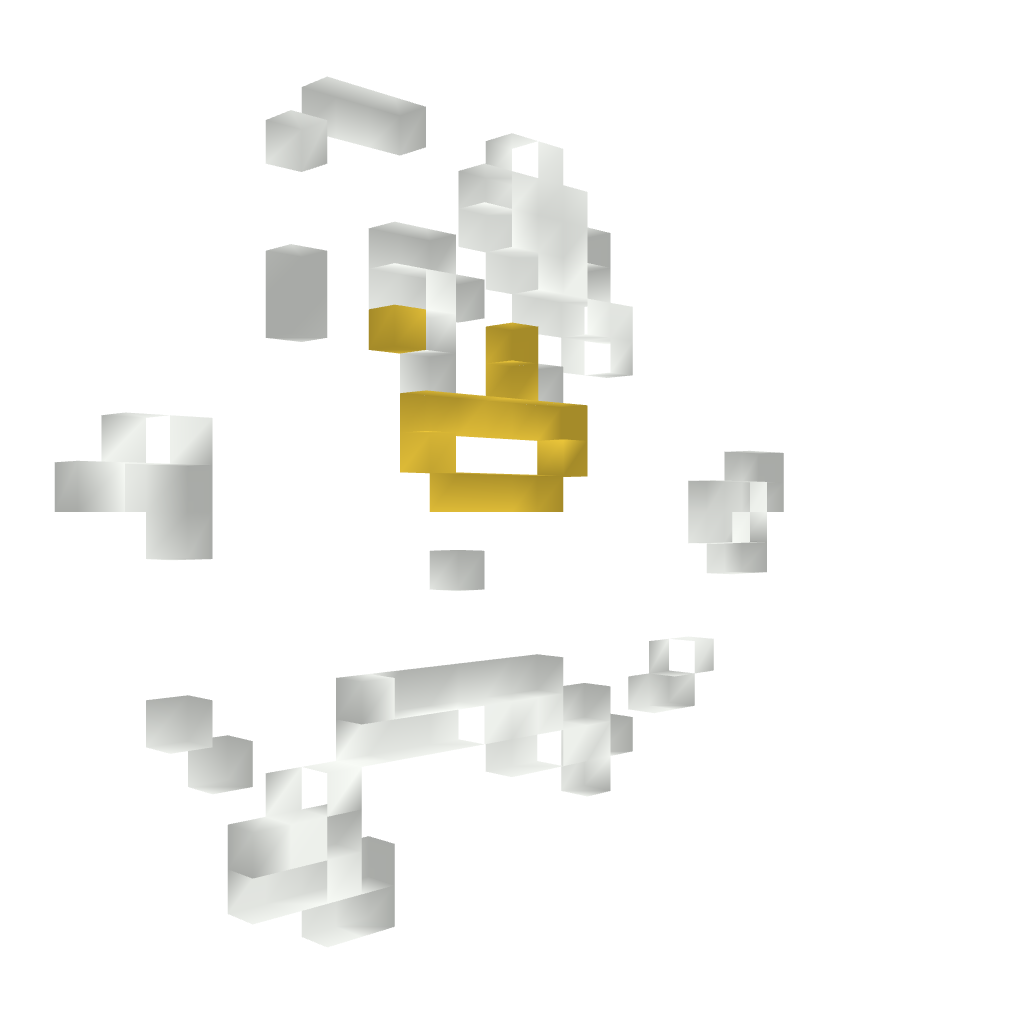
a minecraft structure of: Crashman (ErnieCIII)